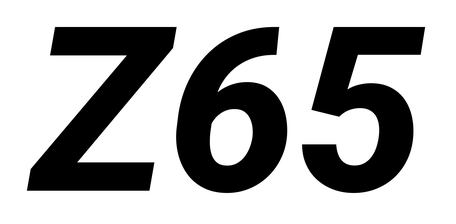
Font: Roboto-Italic_ExtraBold_Italic